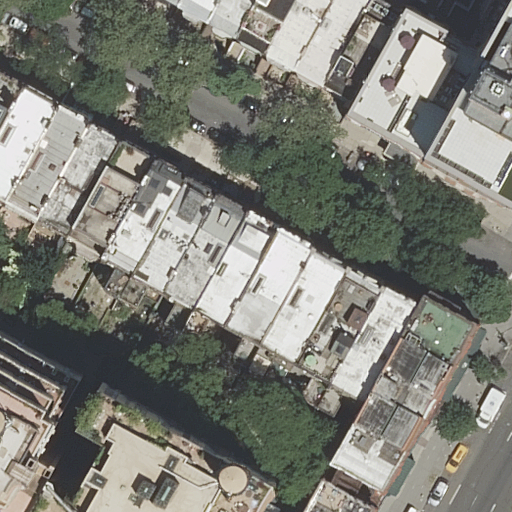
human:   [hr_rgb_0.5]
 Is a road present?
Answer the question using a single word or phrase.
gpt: yes

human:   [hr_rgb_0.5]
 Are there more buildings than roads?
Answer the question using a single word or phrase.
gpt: yes

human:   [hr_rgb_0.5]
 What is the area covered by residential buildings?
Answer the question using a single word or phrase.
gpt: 4873m2

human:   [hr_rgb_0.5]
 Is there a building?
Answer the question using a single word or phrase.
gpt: yes

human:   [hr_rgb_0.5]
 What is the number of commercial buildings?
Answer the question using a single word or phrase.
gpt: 0

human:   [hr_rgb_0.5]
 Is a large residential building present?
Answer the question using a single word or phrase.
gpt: yes

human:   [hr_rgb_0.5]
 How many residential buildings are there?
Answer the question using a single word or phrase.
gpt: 26

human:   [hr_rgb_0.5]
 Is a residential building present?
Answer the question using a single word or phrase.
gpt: yes

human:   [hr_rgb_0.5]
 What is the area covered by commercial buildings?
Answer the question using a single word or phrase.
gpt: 0m2

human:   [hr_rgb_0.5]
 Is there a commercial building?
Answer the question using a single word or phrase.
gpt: no

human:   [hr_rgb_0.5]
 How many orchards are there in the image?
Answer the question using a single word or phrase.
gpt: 0

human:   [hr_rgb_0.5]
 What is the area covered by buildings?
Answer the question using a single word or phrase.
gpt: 4873m2

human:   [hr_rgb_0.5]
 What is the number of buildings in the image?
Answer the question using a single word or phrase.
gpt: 26

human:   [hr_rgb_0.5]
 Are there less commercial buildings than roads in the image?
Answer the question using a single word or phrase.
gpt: yes

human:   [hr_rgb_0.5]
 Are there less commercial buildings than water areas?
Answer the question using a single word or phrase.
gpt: no

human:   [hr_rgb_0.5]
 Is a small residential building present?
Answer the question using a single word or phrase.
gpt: yes

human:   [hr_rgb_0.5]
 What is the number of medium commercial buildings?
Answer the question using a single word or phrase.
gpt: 0

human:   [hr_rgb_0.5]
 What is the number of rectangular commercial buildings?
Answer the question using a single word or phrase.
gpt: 0

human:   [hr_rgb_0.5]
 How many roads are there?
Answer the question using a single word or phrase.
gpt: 2

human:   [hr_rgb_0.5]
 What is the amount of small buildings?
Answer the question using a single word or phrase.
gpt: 8

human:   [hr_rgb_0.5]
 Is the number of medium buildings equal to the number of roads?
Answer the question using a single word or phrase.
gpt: no

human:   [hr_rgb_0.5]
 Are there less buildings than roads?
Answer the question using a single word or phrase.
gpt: no

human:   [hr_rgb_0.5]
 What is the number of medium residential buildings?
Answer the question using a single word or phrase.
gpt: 16

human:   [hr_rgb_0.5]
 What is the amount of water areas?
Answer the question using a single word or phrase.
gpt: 0

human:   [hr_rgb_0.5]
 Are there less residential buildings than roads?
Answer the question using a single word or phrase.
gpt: no

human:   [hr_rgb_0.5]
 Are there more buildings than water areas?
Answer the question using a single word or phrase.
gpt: yes

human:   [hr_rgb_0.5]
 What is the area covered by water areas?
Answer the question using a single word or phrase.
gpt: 0m2

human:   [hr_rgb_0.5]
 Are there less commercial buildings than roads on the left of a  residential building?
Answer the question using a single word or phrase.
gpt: no

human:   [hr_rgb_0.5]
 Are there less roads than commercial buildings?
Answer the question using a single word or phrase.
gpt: no

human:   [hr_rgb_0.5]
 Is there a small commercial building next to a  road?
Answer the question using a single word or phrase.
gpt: no

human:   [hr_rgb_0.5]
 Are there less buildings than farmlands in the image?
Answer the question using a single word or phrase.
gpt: no

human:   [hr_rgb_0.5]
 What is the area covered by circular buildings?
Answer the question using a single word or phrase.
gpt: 0m2

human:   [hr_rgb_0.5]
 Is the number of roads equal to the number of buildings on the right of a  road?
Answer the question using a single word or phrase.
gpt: no

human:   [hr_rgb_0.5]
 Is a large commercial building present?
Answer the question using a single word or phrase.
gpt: no

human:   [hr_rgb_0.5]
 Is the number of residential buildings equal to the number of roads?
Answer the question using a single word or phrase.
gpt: no

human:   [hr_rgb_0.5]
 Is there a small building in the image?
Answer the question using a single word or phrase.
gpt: yes

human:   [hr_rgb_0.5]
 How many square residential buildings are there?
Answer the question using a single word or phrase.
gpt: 0

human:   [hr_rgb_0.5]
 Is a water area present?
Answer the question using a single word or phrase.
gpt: no

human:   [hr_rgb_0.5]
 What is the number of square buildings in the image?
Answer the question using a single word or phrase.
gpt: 0

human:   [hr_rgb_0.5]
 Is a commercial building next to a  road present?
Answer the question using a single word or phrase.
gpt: no

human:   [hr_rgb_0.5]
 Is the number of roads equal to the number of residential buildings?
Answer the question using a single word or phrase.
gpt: no

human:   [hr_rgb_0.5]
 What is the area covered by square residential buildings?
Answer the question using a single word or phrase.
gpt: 0m2

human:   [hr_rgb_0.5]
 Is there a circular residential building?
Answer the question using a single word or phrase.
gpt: no

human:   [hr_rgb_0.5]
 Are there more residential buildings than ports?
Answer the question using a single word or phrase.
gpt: yes

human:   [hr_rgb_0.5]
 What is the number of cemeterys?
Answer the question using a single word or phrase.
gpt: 0

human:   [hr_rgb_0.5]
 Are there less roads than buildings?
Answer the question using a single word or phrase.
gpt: yes

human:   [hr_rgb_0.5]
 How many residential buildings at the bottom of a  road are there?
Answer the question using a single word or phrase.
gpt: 14

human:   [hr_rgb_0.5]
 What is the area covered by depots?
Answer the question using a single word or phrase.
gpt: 0m2

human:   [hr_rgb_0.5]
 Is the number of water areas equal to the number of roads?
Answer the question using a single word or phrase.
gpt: no

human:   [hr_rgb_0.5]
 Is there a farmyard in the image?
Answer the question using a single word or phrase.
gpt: no

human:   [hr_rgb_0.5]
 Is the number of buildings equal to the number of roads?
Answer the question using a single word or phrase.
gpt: no

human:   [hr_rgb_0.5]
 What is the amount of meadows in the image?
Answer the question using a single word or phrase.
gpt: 0

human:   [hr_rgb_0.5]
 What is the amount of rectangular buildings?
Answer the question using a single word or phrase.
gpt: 22

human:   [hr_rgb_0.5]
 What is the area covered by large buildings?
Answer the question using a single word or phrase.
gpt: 1355m2

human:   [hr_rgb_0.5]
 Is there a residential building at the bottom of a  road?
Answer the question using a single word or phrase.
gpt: yes

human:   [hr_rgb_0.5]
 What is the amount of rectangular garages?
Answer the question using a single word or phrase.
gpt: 0

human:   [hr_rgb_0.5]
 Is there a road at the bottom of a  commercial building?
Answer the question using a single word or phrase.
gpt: no

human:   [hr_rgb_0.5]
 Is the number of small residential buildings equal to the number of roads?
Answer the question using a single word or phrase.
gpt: no

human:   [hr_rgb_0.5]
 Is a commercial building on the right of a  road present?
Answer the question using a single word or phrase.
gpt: no

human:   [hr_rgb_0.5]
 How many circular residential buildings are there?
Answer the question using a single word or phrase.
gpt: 0

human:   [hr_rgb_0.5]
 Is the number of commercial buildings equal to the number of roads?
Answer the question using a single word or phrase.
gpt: no

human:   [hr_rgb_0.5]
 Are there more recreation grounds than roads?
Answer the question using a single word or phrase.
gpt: no

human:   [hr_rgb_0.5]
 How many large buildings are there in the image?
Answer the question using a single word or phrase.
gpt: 2

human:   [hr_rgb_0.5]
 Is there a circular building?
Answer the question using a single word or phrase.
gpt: no